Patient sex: M
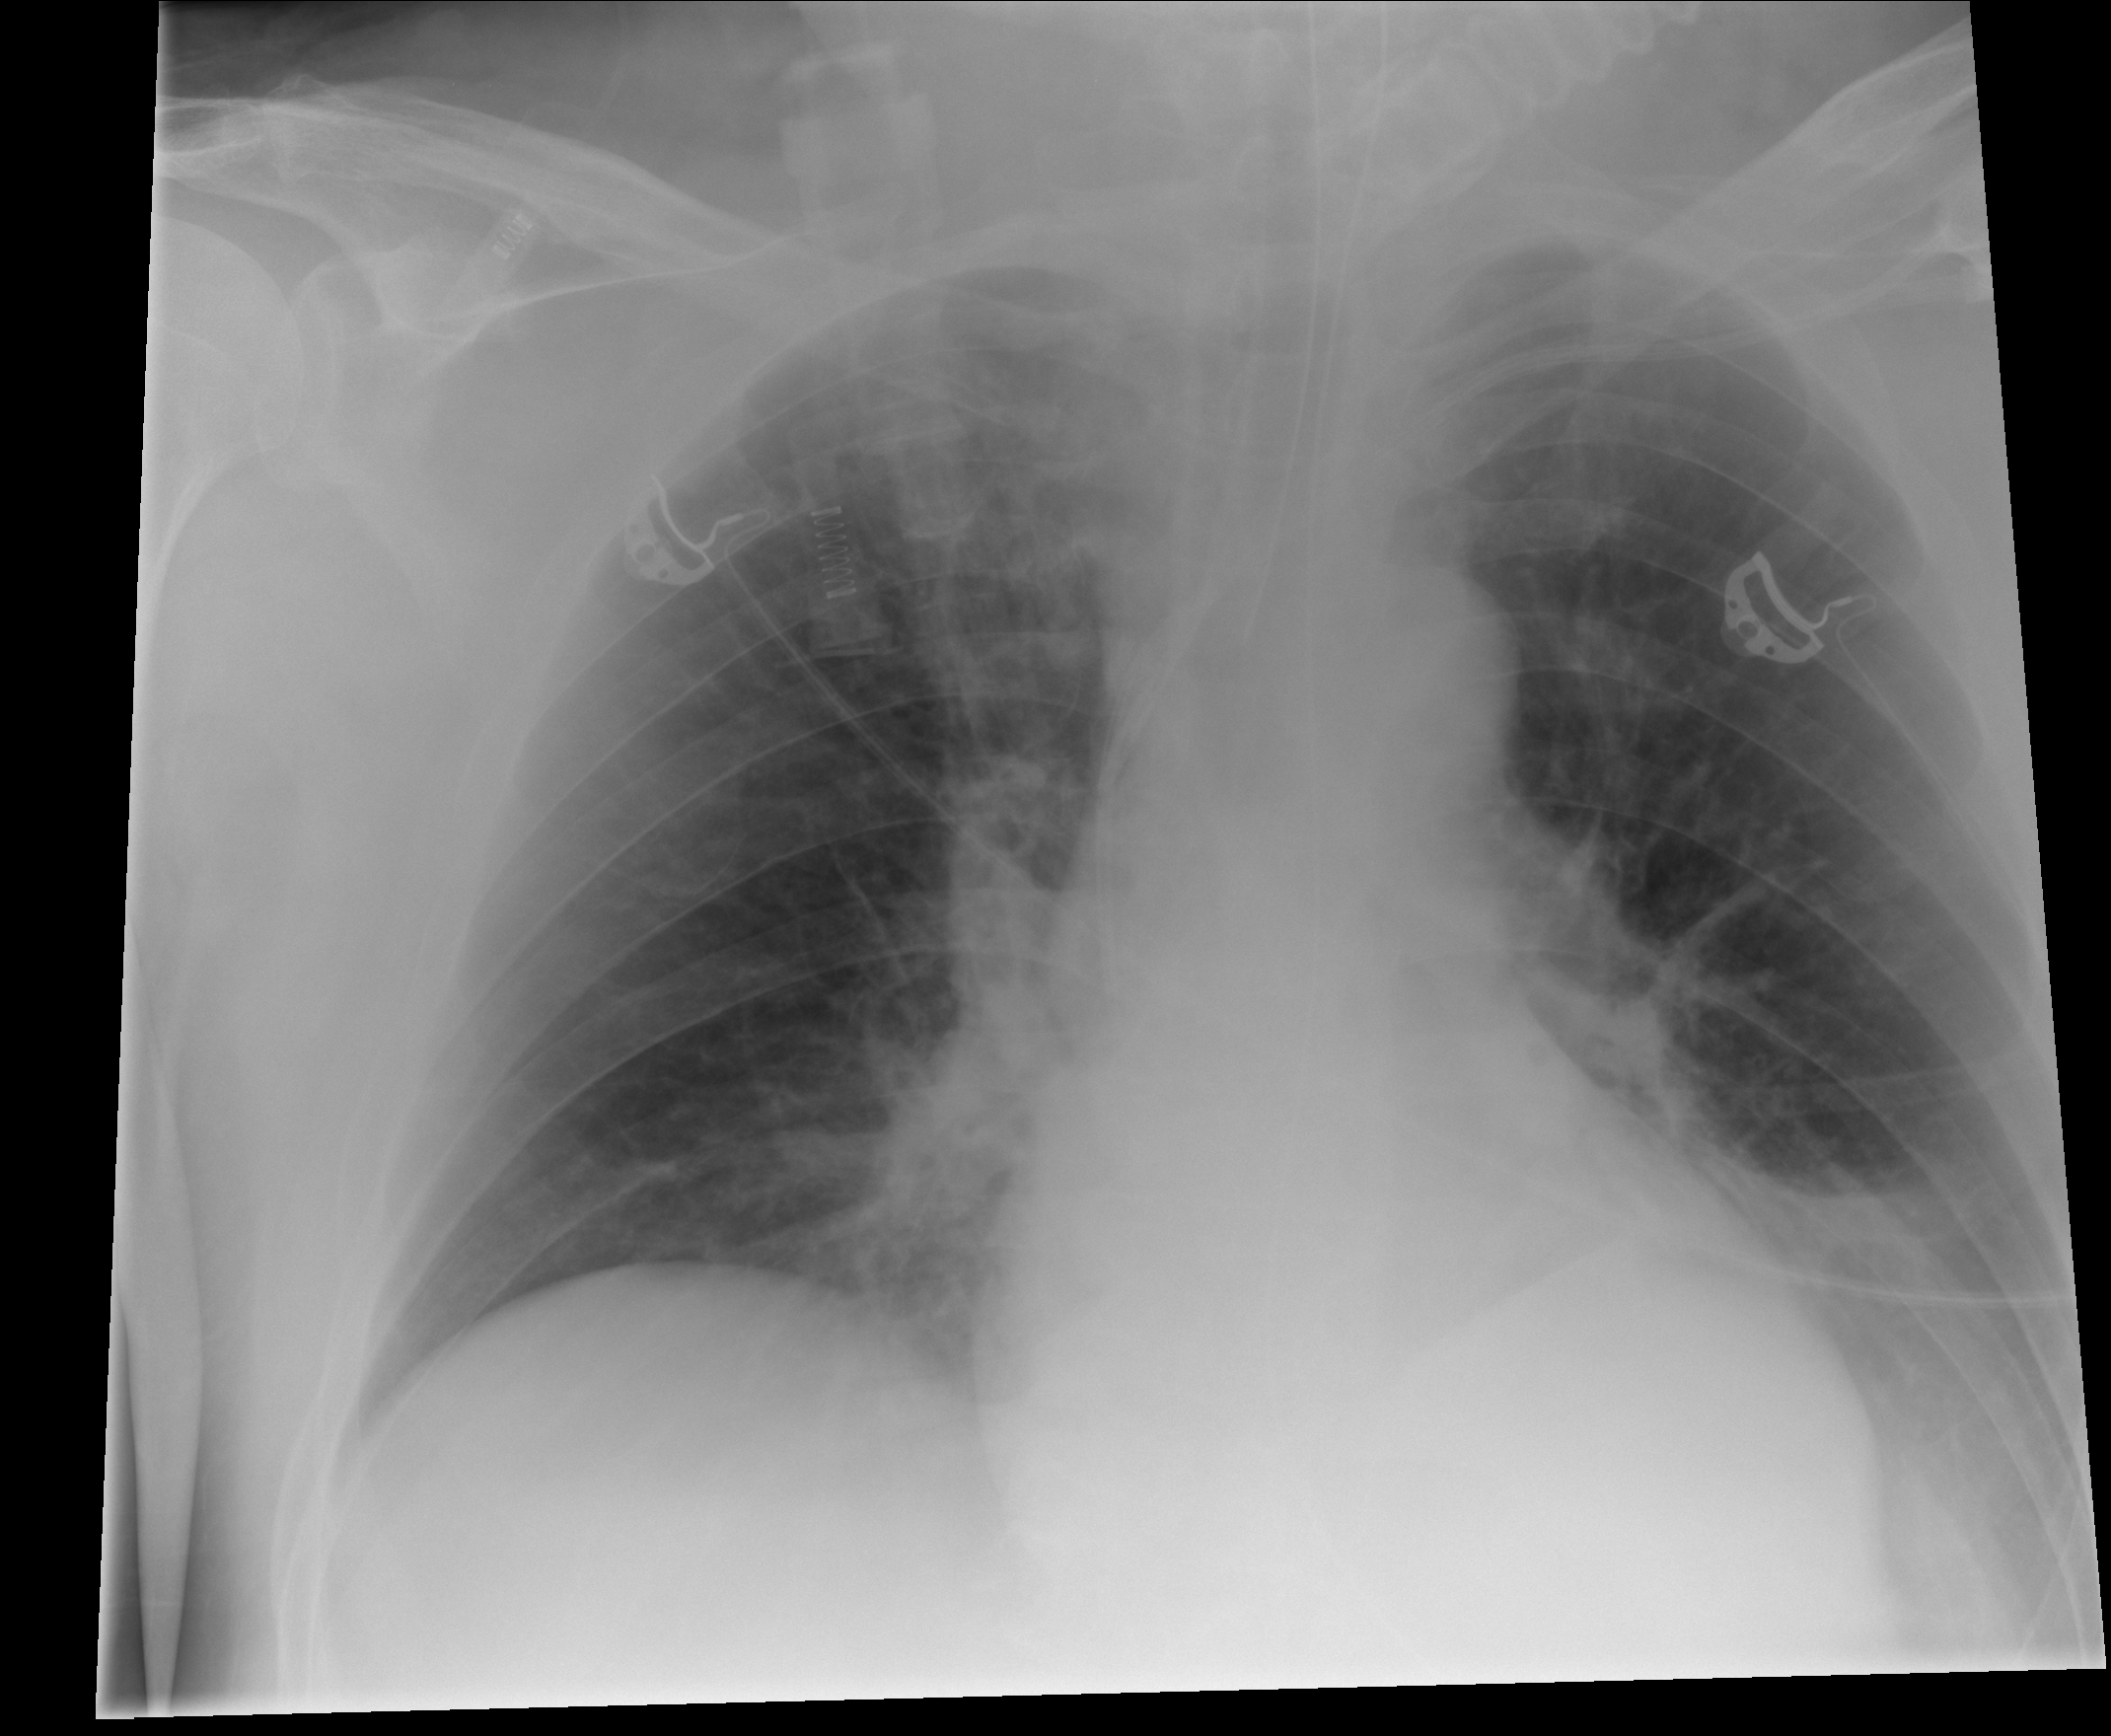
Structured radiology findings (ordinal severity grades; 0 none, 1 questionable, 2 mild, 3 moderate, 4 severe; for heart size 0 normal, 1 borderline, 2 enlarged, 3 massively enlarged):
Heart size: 0
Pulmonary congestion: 0
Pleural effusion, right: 0
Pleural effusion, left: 2
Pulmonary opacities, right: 0
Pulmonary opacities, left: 0
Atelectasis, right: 0
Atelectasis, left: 2